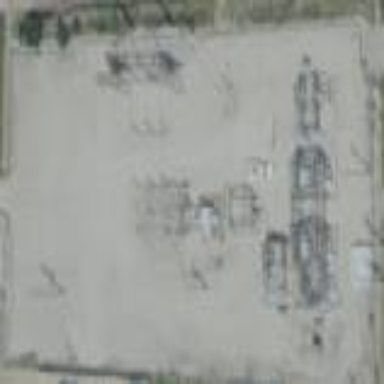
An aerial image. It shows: Power substation.